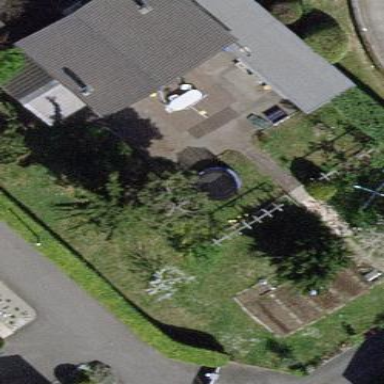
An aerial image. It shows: Garden enclosed by fence.